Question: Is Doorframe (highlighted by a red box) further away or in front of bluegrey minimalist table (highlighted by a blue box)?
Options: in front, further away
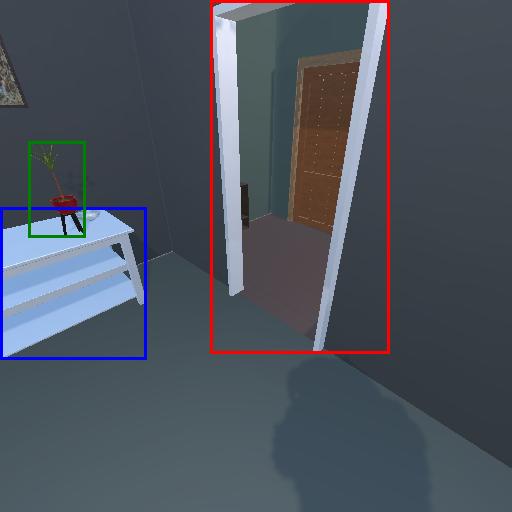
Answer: in front